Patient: sex F, age 86
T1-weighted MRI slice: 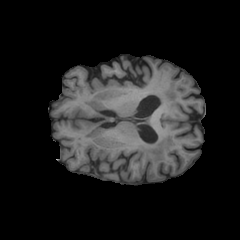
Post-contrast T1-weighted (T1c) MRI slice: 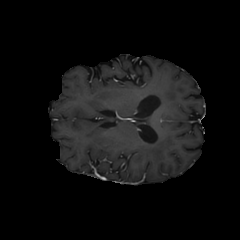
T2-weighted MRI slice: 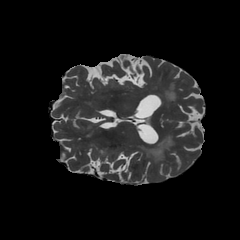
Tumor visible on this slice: yes
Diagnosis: Glioblastoma, IDH-wildtype
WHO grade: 4